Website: lowes
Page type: billing-address
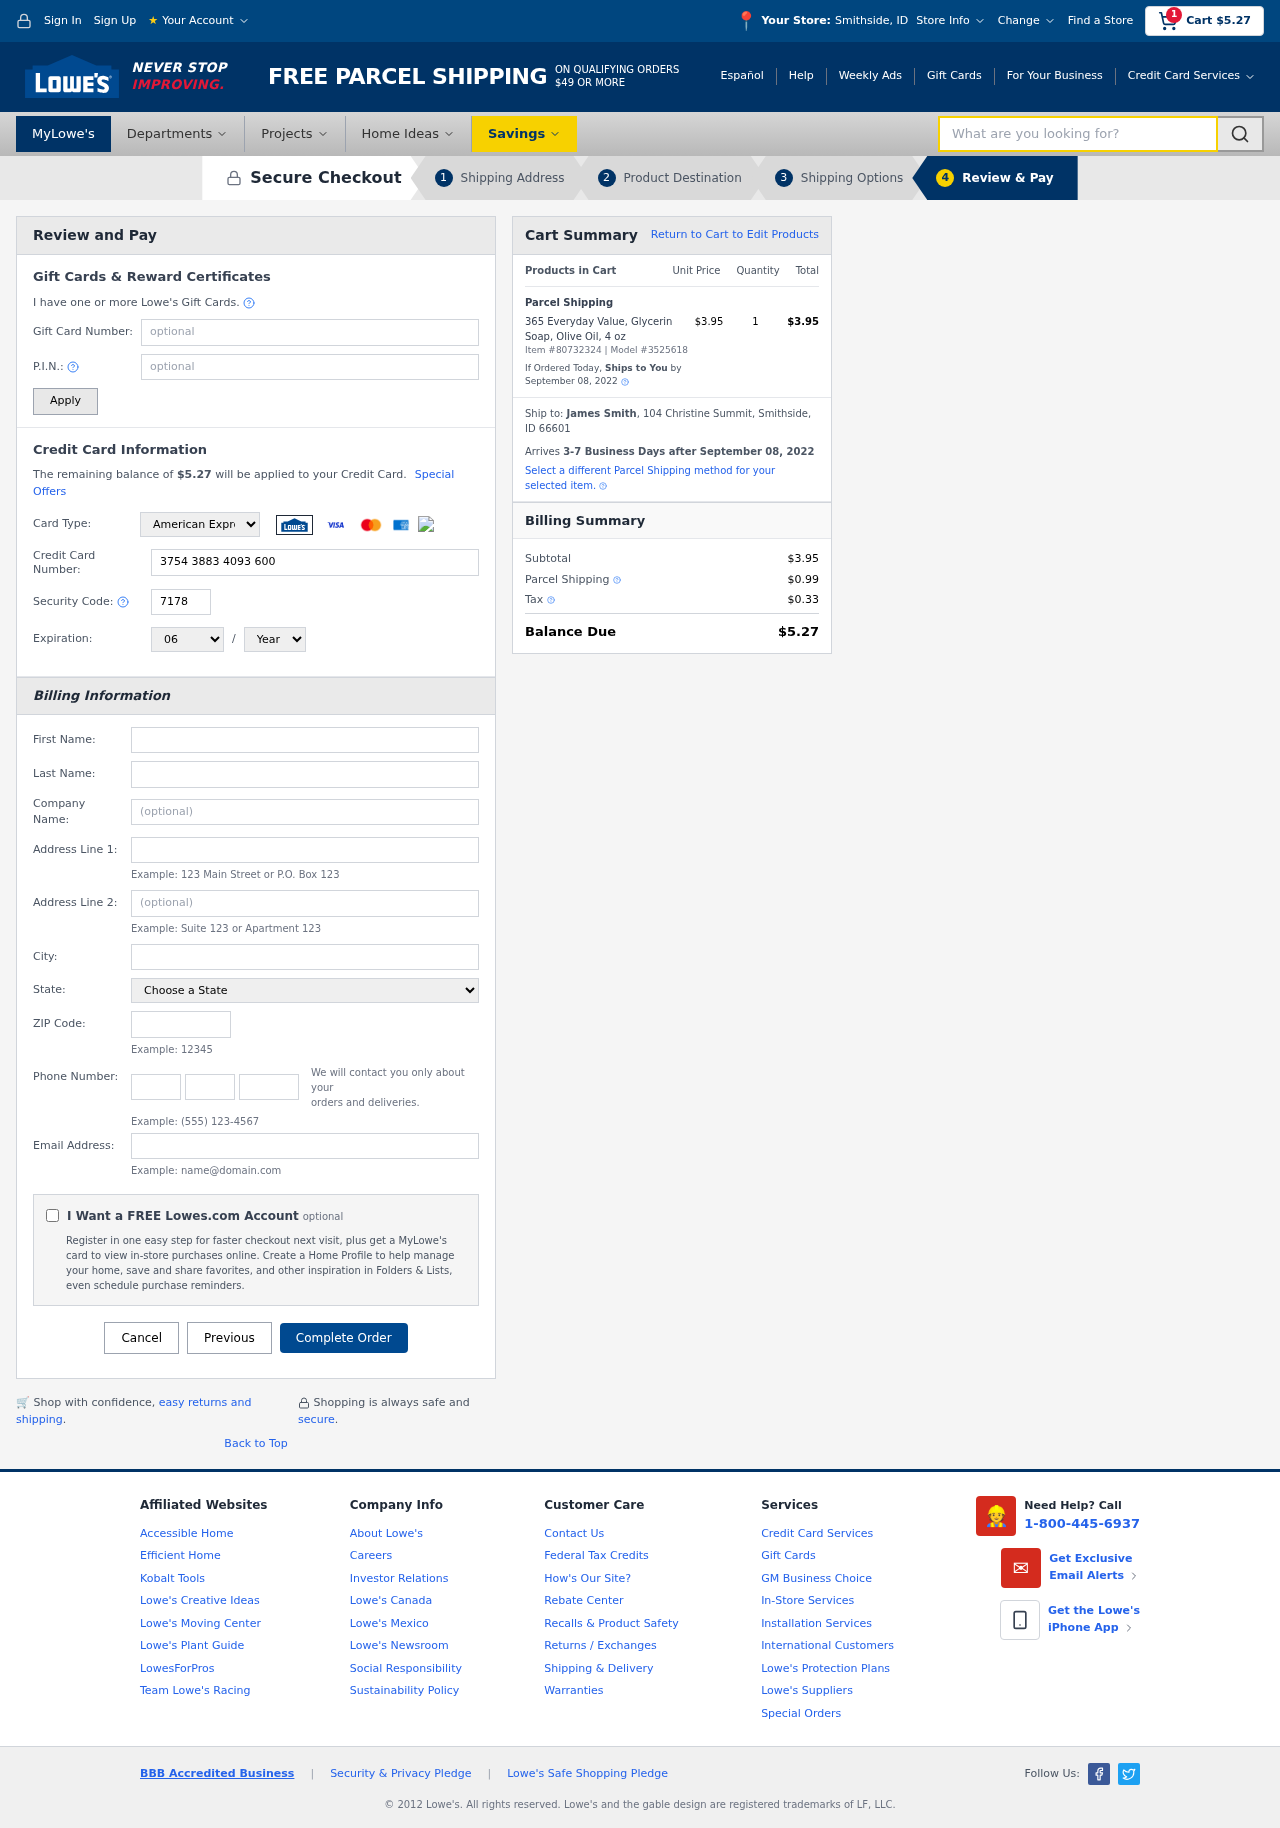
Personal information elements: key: PII_CARD_CVV
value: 7178
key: PII_CARD_EXPIRY_MONTH
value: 06
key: PII_CARD_EXPIRY_YEAR
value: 30
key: PII_CARD_NUMBER
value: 3754 3883 4093 600
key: PII_CARD_TYPE
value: American Express
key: PII_CITY
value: Smithside
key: PII_CITY_STATE
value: Smithside, ID
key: PII_COMPANY
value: Collins, Rich and Gardner
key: PII_EMAIL
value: james.smith@hotmail.com
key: PII_FIRSTNAME
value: James
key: PII_FULLNAME
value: James Smith
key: PII_LASTNAME
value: Smith
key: PII_PHONE_AREA
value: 987
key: PII_PHONE_PREFIX
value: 496
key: PII_PHONE_SUFFIX
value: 4797
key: PII_POSTCODE
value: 66601
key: PII_STATE
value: Idaho
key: PII_STREET
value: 104 Christine Summit
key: PII_STREET2
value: Apt. 219
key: PII_CITY_STATE_ZIP
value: Smithside, ID 66601
Product elements: key: PRODUCT1_NAME
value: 365 Everyday Value, Glycerin Soap, Olive Oil, 4 oz
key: PRODUCT1_PRICE
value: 3.95
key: PRODUCT1_QUANTITY
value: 1
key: PRODUCT_ITEM_NUMBER
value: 80732324
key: PRODUCT_MODEL_NUMBER
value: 3525618
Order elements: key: ORDER_SUBTOTAL
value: $5.27
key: ORDER_TOTAL
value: $5.27
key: ORDER_SHIPPING_DATE
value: September 08, 2022
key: ORDER_SUBTOTAL
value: $3.95
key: ORDER_DELIVERY_DATE
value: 3-7 Business Days after September 08, 2022
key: ORDER_SHIPPING_DATE2
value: September 08, 2022
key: ORDER_SUBTOTAL2
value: $3.95
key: ORDER_SHIPPING_COST
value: $0.99
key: ORDER_TAX
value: $0.33
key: ORDER_TOTAL2
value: $5.27
Search elements: key: HEADER_SEARCH
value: What are you looking for?